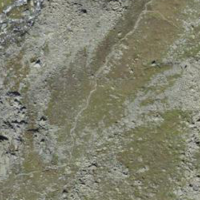
EUNIS habitat code: 31
Species observed at this site:
Marmota marmota